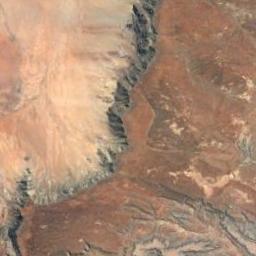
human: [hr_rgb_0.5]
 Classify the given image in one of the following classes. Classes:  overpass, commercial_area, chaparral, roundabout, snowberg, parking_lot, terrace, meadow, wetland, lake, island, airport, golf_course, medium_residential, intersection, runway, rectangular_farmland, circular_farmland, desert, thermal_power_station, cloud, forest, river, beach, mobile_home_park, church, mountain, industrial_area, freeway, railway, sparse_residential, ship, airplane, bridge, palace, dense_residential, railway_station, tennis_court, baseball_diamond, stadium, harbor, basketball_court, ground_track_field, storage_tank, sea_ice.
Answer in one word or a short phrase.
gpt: mountain